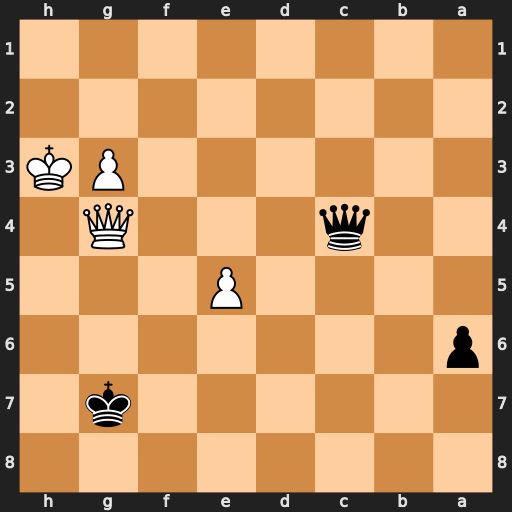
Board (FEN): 8/6k1/p7/4P3/2q3Q1/6PK/8/8
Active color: b
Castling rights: -
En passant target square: -
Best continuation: Qxg4+ Kxg4 a5 Kf5 a4